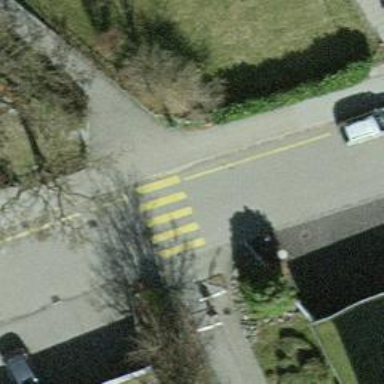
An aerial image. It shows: Marked zebra crossing on the road.